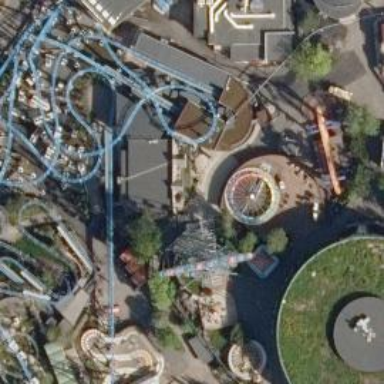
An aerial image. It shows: Big wheel attraction.